Question: I want to give my 'ListView' rounded corners and some padding. Here is my style:
'''
<shape xmlns:android="http://schemas.android.com/apk/res/android">
<solid android:color="@color/white"/>
<corners android:radius="10px"/>
<padding android:left="5dp" android:top="5dp" android:right="5dp" android:bottom="5dp" />
</shape>
'''
But when I create a divider its width is not from one end to the other but looks like this:

I create the divider like this:
'''
<ListView android:id="@+id/livList"
...
android:divider="@color/bordeaux"
android:dividerHeight="1px" />
'''
Any ideas how to tell the divider to strech from one end to the other?
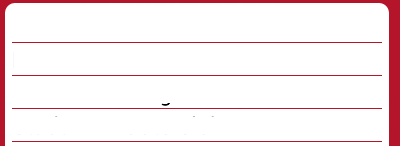
Answer: I will add an answer with the solutions from comments if anybody else have the same problem.If you want your divider to fit the whole 'ListView' just remove 'paddings' set in your 'drawable' in xml. And just another thing: while trying to style 'ListView' items, you need to 'work' on xml file which contains views which you are using to populate current item.